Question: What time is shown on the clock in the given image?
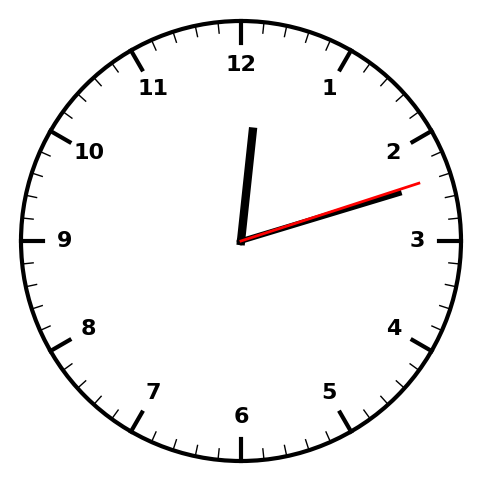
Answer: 12:12:12